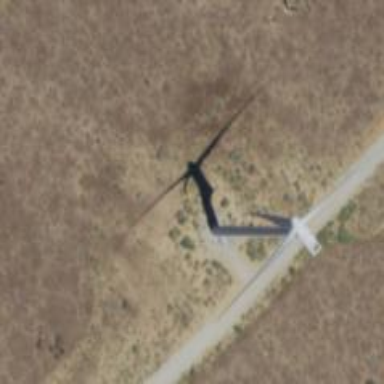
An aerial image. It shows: Wind power generator with horizontal axis wind turbine manufactured by Vestas.